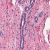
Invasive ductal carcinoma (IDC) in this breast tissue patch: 0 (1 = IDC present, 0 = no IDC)